Field crop: maize
Growth stage: 2
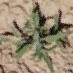
Species: atriplex